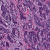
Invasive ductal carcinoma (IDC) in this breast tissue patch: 1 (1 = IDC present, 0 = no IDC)